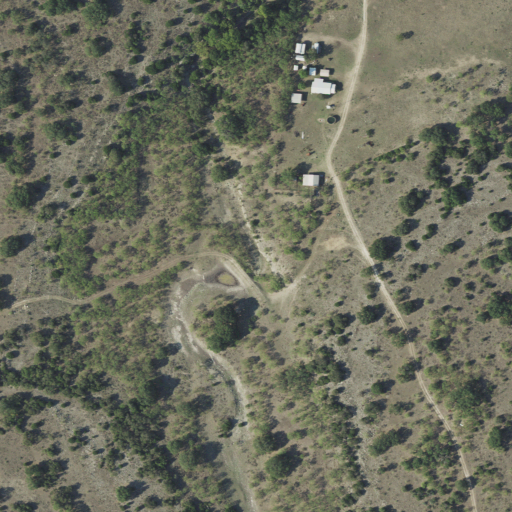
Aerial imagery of valley in Texas named Mud Seep Draw containing shrub, open development, and low intensity development